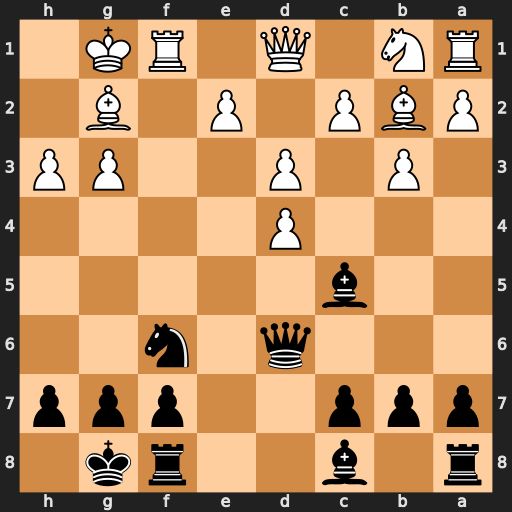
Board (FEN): r1b2rk1/ppp2ppp/3q1n2/2b5/3P4/1P1P2PP/PBP1P1B1/RN1Q1RK1
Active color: b
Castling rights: -
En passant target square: -
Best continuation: Bxd4+ Bxd4 Qxd4+